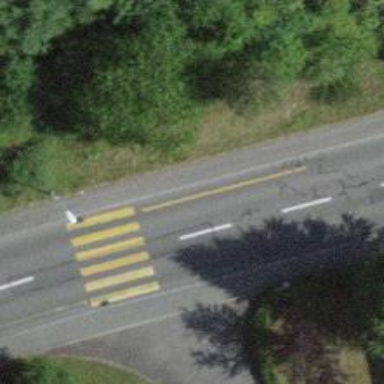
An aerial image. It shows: Public transport stop position.